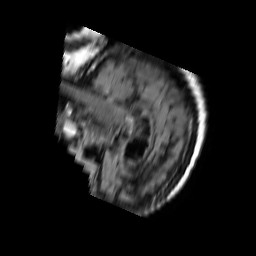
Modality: FLAIR
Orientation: sagittal
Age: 79
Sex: male
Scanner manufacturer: philips
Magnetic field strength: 1.5 T
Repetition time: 11 s
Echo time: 0.14 s